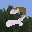
Label: 2